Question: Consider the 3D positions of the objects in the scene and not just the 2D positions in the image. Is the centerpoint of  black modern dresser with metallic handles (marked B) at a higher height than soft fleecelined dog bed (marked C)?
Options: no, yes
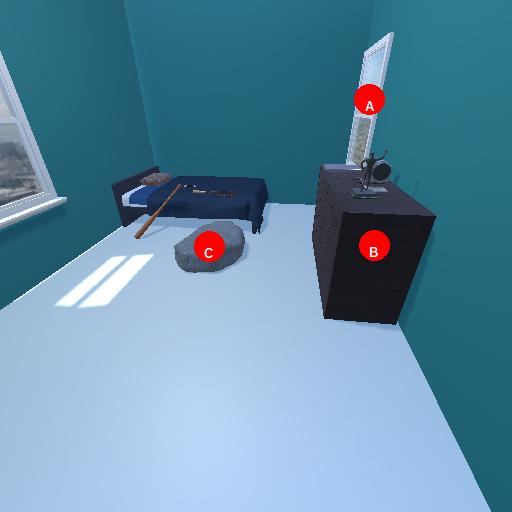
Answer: no